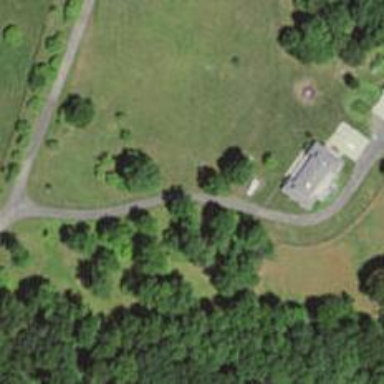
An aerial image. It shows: Driveway.